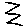
Label: zigzag